Field crop: tomato
Growth stage: 2
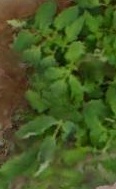
Species: tomato